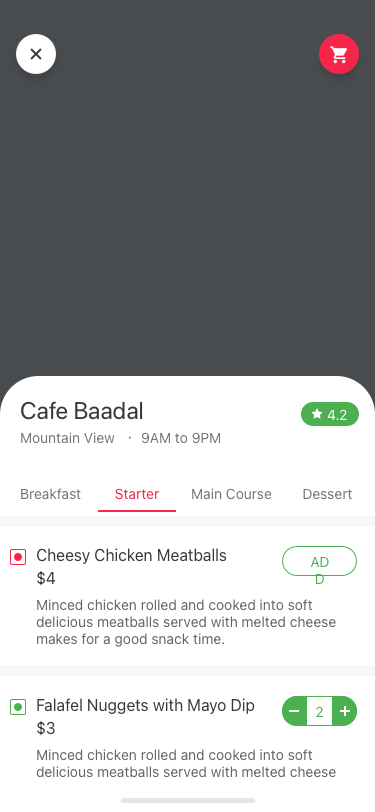
Text in this UI design:
Breakfast
Starter
Main Course
Dessert
Cafe Baadal
Mountain View   ·  9AM to 9PM
4.2
ADD
Cheesy Chicken Meatballs
$4
Minced chicken rolled and cooked into soft delicious meatballs served with melted cheese makes for a good snack time.
2
Falafel Nuggets with Mayo Dip

$3
Minced chicken rolled and cooked into soft delicious meatballs served with melted cheese makes for a good snack time.